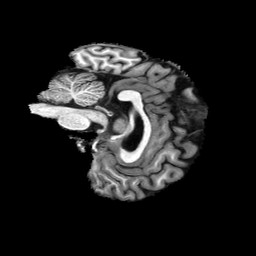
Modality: T1w
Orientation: sagittal
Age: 21
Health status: healthy
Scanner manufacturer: philips
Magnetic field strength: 3 T
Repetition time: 0.007845 s
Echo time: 0.003603 s